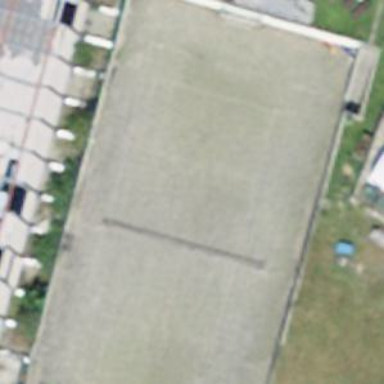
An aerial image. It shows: Tennis court on pitch.